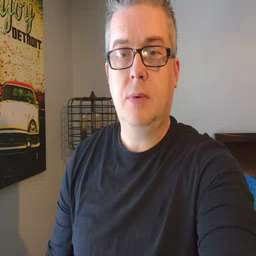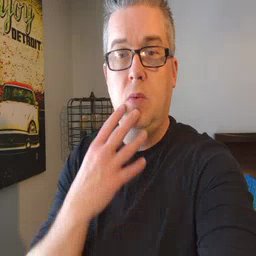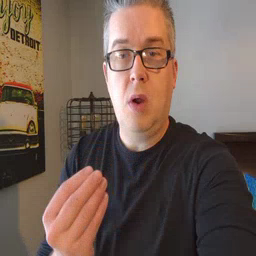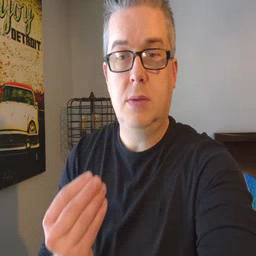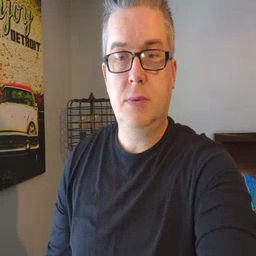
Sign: wet